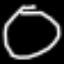
Label: octagon